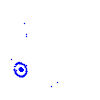
Particle: electron